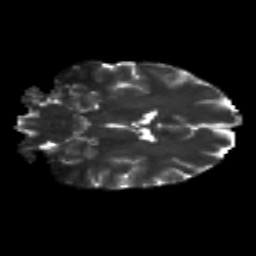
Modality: T2w
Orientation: coronal
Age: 28
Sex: female
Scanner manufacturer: siemens
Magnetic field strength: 3 T
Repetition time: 8.8 s
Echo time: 0.085 s